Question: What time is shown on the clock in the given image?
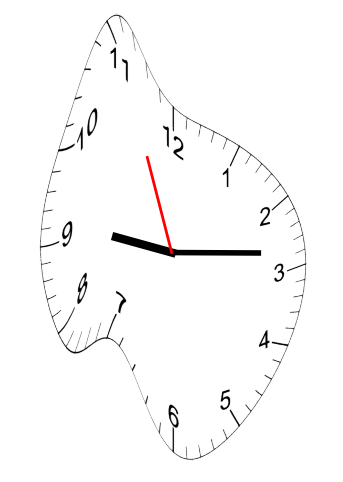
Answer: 09:13:56